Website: walmart
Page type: receipt
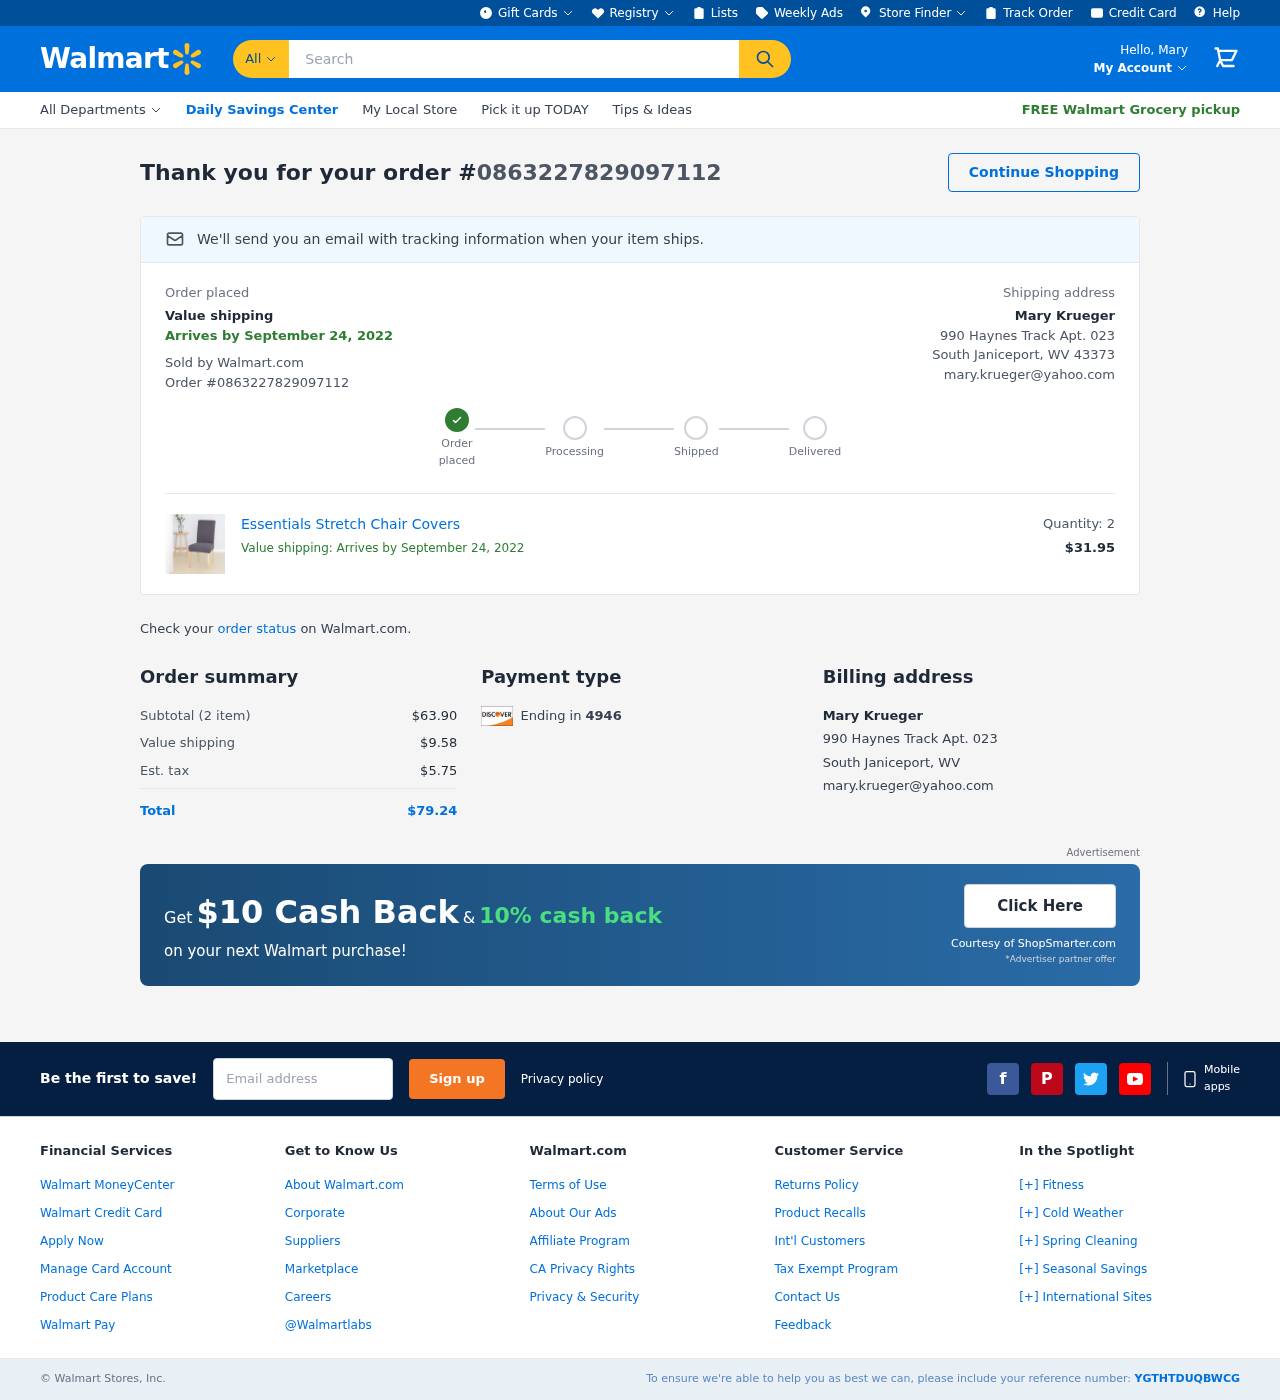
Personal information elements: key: PII_CARD_LAST4
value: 4946
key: PII_EMAIL
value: mary.krueger@yahoo.com
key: PII_FIRSTNAME
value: Mary
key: PII_FULLNAME
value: Mary Krueger
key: PII_STREET
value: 990 Haynes Track Apt. 023
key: PII_CITY_STATE_ZIP
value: South Janiceport, WV 43373
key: PII_FULLNAME2
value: Mary Krueger
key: PII_STREET2
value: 990 Haynes Track Apt. 023
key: PII_CITY_STATE2
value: South Janiceport, WV
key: PII_EMAIL2
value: mary.krueger@yahoo.com
Product elements: key: PRODUCT1_NAME
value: Essentials Stretch Chair Covers
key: PRODUCT1_PRICE
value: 31.95
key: PRODUCT1_QUANTITY
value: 2
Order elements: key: ORDER_ID2
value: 0863227829097112
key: ORDER_DELIVERY_DATE
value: September 24, 2022
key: ORDER_ID
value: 0863227829097112
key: ORDER_DELIVERY_DATE2
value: September 24, 2022
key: ORDER_NUM_ITEMS
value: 2
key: ORDER_SUBTOTAL
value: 63.90
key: ORDER_SHIPPING_COST
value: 9.58
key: ORDER_TAX
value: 5.75
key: ORDER_TOTAL
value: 79.24
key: ORDER_REF
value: YGTHTDUQBWCG
Search elements: key: HEADER_SEARCH
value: Search